Question: every one
I've got an issue when working with linked list function. Visual Studio has just suddenly stopped working. The following is my code:
'''
#include<stdio.h>
#include<stdlib.h>
typedef struct _listnode
{
int item;
struct _listnode* next;
}Listnode;
void printlist(Listnode *head);
void main(){
Listnode *head, *temp;
int i = 0;
head = malloc(sizeof(Listnode));
temp = head;
for(;i<3;i++){
temp->item = i;
if (i != 2){
temp->next = malloc(sizeof(Listnode));
temp = temp->next;
}
else
temp = NULL;
}
printlist(head);
}
void printlist(Listnode *head){
if (head == NULL)
printf("Your list is empty");
while(head != NULL){
printf(" %d ",head->item);
head = head->next;
}
printf("
");
}
Output:
0 1 2
'''
And then it has displayed the following message

Could anyone tell me exactly what was going on? Any help will be appreciated much. Thank you
Best Regards
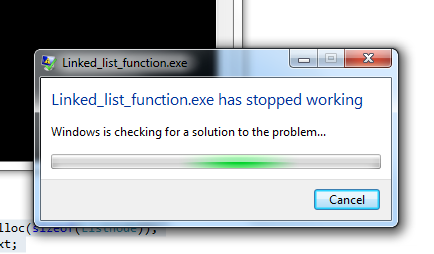
Answer: You never set the final link pointer to NULL when creating the list. You set temp to null when, presumably you want to set temp->next to null instead.
It is a lot more "robust" to keep the list in a valid state after every transaction. Right now, you depend on an if statement inside the loop to convert the last iteration into an "end the list" operation instead of an "add to the list". If someone were to change the for loop limits without changing that if statement to match, you'd be back to a broken list again. Try something like this:
'''
Listnode *head = NULL; /* start with an empty list */
Listnode *tail = NULL;
for (i=0; i<3; ++i)
{
ListNode *temp = malloc(sizeof(Listnode));
temp->item = i;
temp->next = NULL;
if (head == NULL)
head = tail = temp;
else
{
tail->next = temp;
tail = temp;
}
}
'''
There is still an if statement in the loop, but it is instructive. The loop body is how you might write a function to push a new list entry onto the end of a singly-linked list. Keeping both a head and tail pointer makes this efficient, avoiding a loop to find the end of the list.
The point is that no matter how the loop is modified, the loop will add one entry per iteration, and the list will be valid at the end of each iteration.